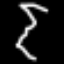
Label: octagon